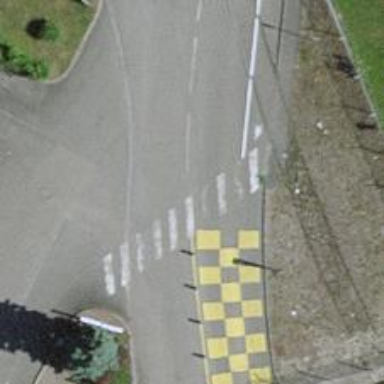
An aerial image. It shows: Uncontrolled zebra crossing on the road.